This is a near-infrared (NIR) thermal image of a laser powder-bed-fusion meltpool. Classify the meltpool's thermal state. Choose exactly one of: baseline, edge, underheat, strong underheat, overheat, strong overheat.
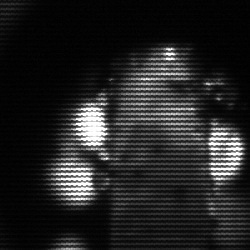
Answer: strong underheat